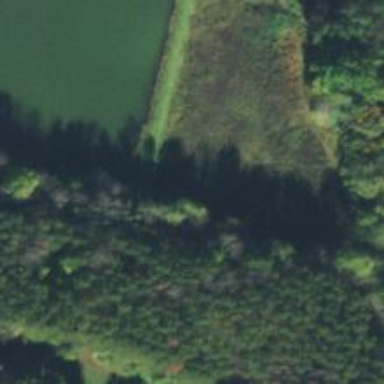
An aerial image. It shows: Dam along waterway.